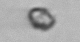
Label: Heterocapsa_rotundata